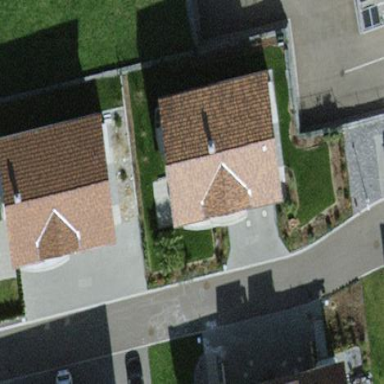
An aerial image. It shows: Simple house.